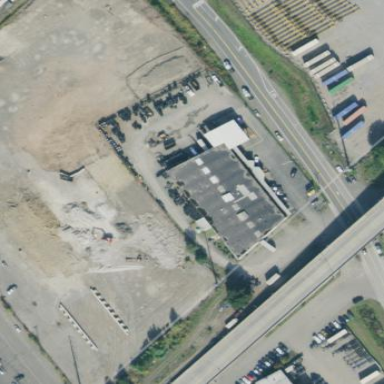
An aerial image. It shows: Industrial building.